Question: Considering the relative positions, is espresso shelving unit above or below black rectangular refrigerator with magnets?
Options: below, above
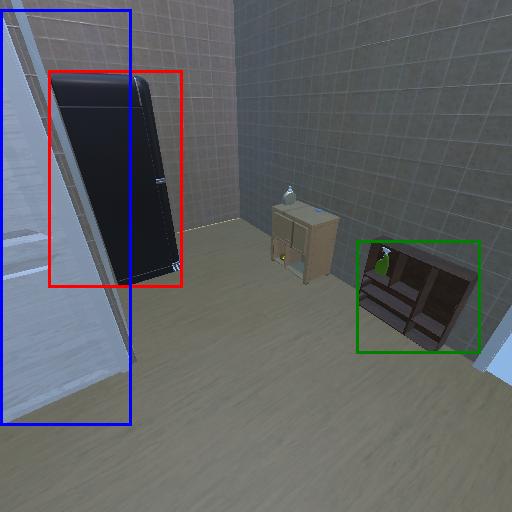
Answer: below